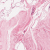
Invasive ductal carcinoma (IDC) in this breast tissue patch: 0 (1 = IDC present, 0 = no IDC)